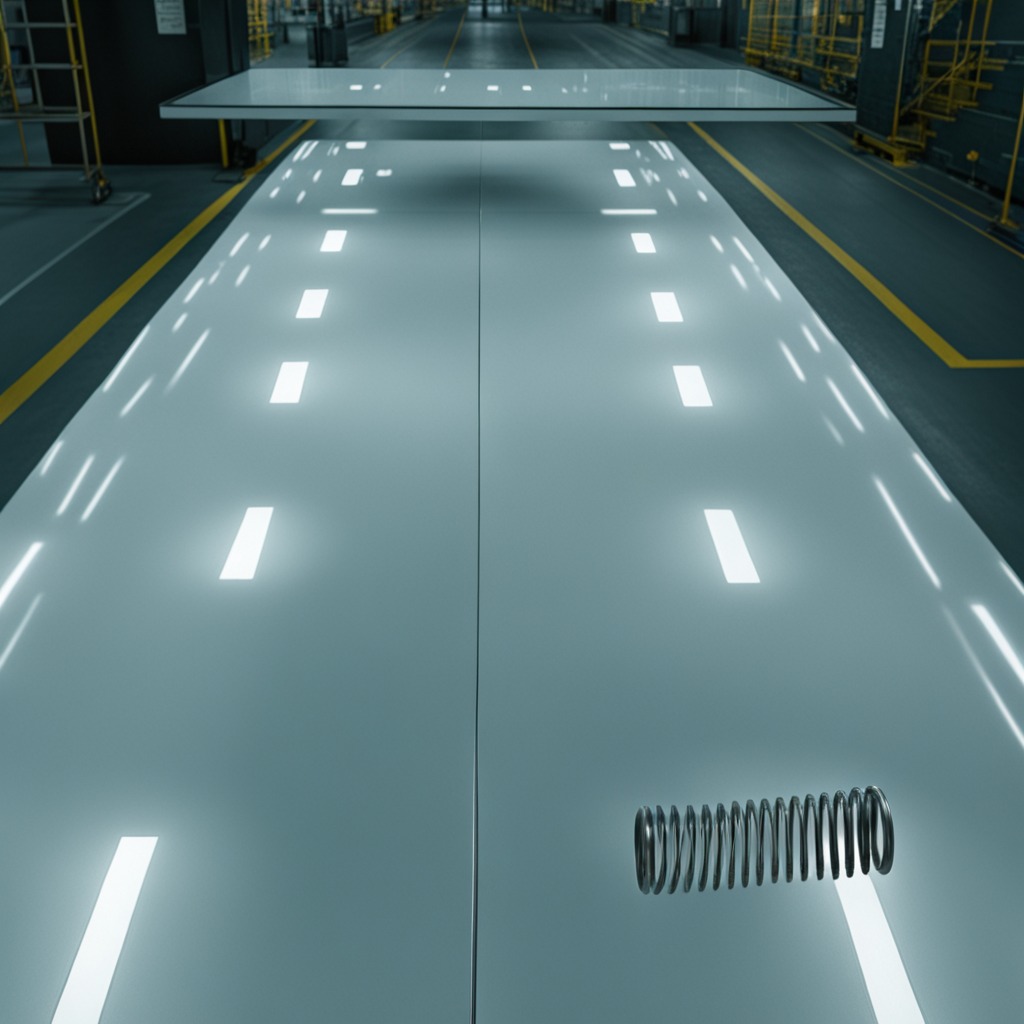
A coiled metal spring is lying on a table in a ship maintenance bay industrial lighting.